Question: I want to subtract two datatables. What i want is that in below Image.

I have the following code and i stacked at last point. Here is what i want to do in the code.
When i click Button1, it will get current data into firstDsData. A few seconds later when i click Button2, it will upload the current data to the secondDsData and merge it together. Then they will merge together into FinalDsData. Differences datatable will get the changes from finaldsdata.
The problem is in the last section. FinalDsData.GetChanges() doesn't work. It says nullreferenceexception. I also tried get changes with RowState.Unchanged/Modified(). They also didn't work.
'''
DataTable firstDsData = new DataTable();
DataTable secondDsData = new DataTable();
DataTable finalDsData = new DataTable();
DataTable DifferenceDataTable = new DataTable();
private void Form1_Load(object sender, EventArgs e)
{
this.dataTable1TableAdapter.Fill(this.dataWE.DataTable1);
}
private void button1_Click(object sender, EventArgs e)
{
firstDsData = dataTable1TableAdapter.GetData();
}
private void button2_Click(object sender, EventArgs e)
{
secondDsData = dataTable1TableAdapter.GetData();
finalDsData.Merge(firstDsData);
finalDsData.AcceptChanges();
finalDsData.Merge(secondDsData); //Until here i can get data into finalDsData. No Problem.
DifferenceDataTable = finalDsData.GetChanges(); // Problem in here.Nullreferenceexception
ultraGrid2.SetDataBinding(DifferenceDataTable, DifferenceDataTable.TableName);
}
'''
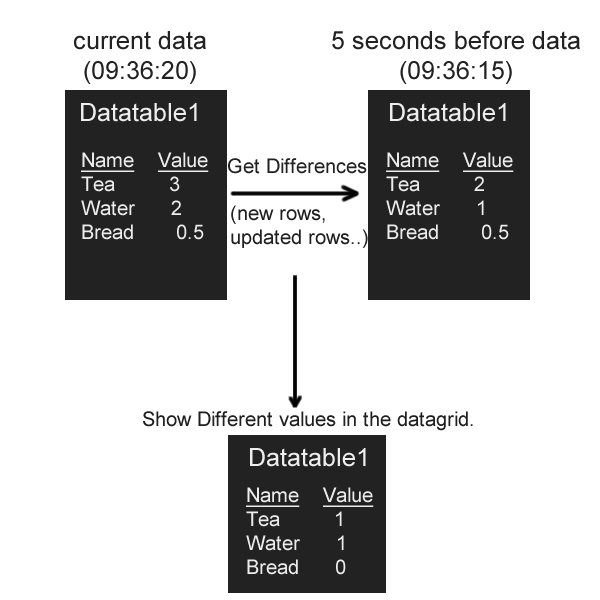
Answer: If your only goal is to show changes on a grid then you can use LINQ to find difference between two tables like:
'''
var changes = (from dr1 in firstDsData.AsEnumerable()
from dr2 in secondDsData.AsEnumerable()
where dr1.Field<string>("Name") == dr2.Field<string>("Name")
select new
{
Name = dr1.Field<string>("Name"),
Value = dr1.Field<decimal>("Value") - dr2.Field<decimal>("Value")
}).ToList();
'''
To show it to your grid you can do:
'''
ultraGrid2.DataSource = changes;
'''
If you want a 'DataTable' for the output then you can convert your LINQ results to a 'DataTable', see <URL>